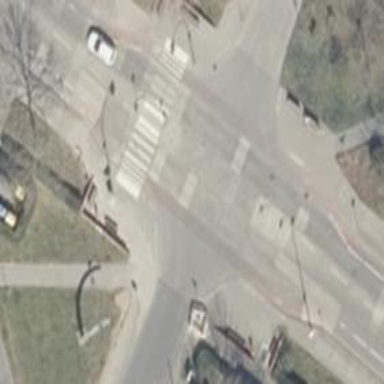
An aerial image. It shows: Secondary road with concrete surface. There are separate sidewalks on both sides and exclusive cycle lanes on both sides as well.